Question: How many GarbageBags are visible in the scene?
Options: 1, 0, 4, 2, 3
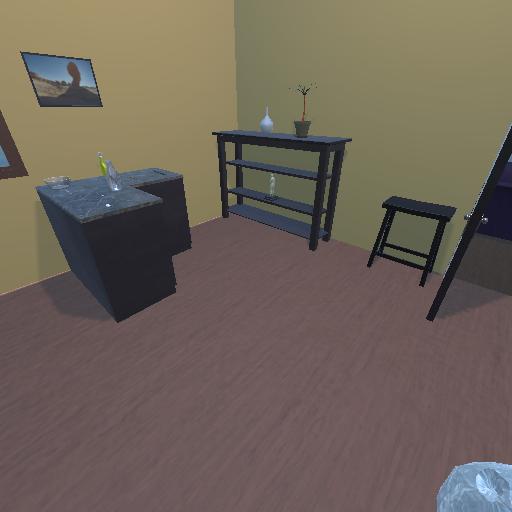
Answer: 1